Field crop: maize
Growth stage: 2
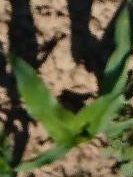
Species: maize